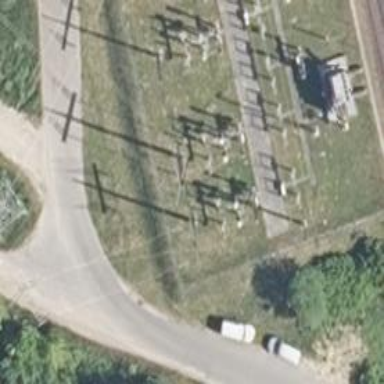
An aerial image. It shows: Power line is depicted.